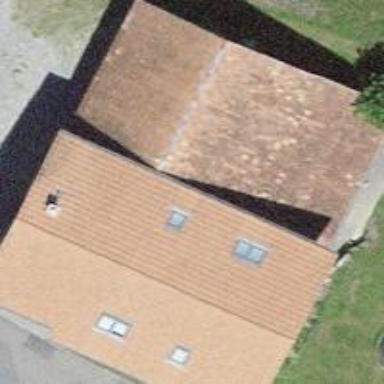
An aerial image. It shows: Farm building.